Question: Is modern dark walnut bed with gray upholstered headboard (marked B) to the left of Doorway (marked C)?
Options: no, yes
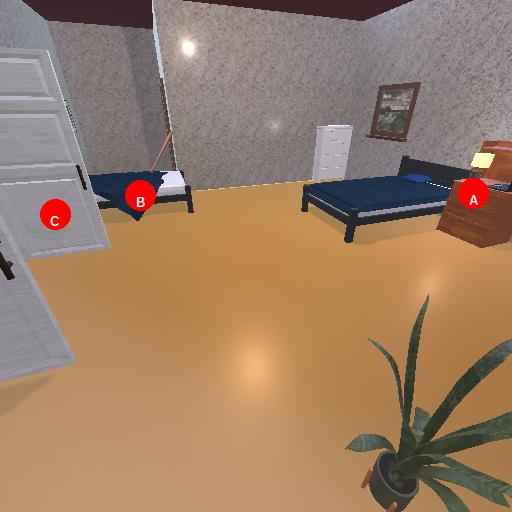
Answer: no